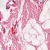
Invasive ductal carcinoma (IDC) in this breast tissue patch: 0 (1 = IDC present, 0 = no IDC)